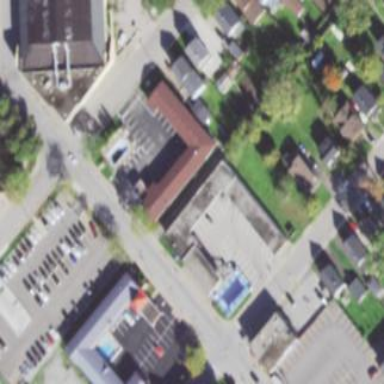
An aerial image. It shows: Motel building.